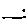
Label: moon